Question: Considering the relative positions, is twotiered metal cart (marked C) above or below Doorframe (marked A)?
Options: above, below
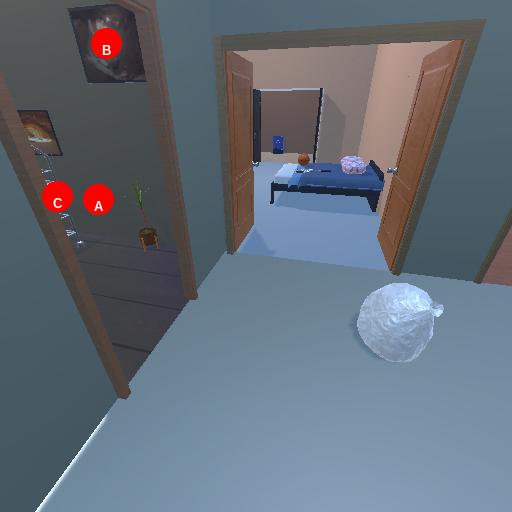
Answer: above